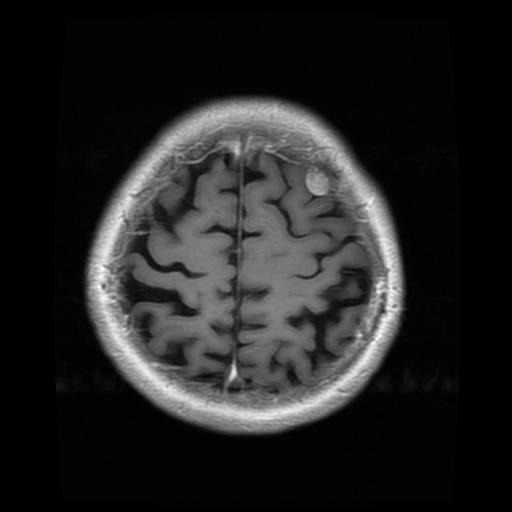
Label: meningioma